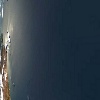
Label: water